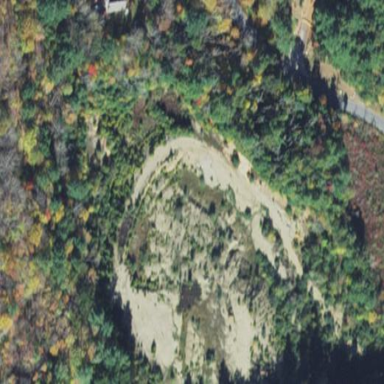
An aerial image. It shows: Quarry with sand as the natural resource.